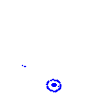
Particle: electron